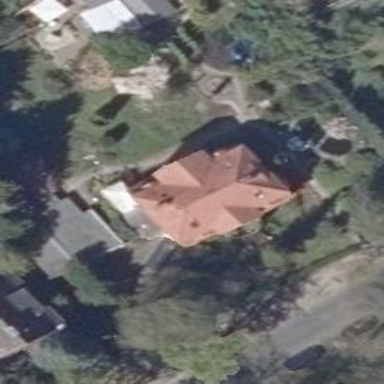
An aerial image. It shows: Detached building with mansard roof.